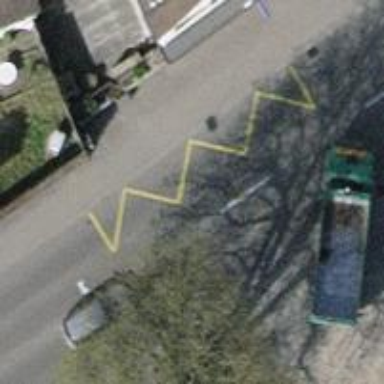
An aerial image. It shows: Public transport stop position.